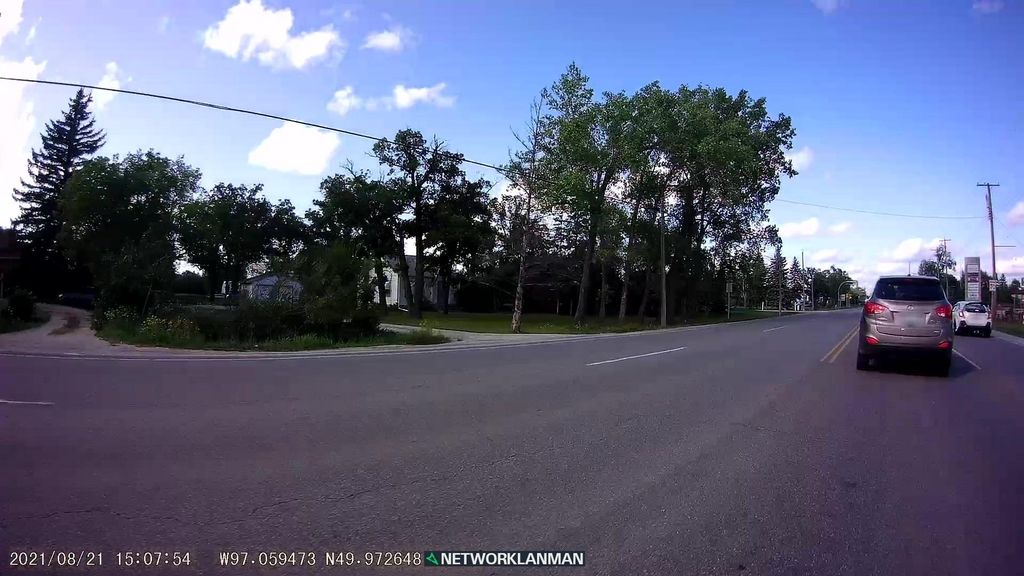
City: winnipeg